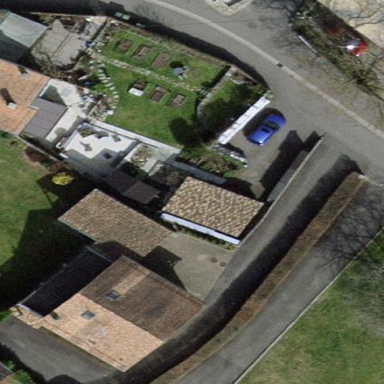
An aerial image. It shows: Garden enclosed by fence.